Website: home-depot
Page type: delivery-shipping
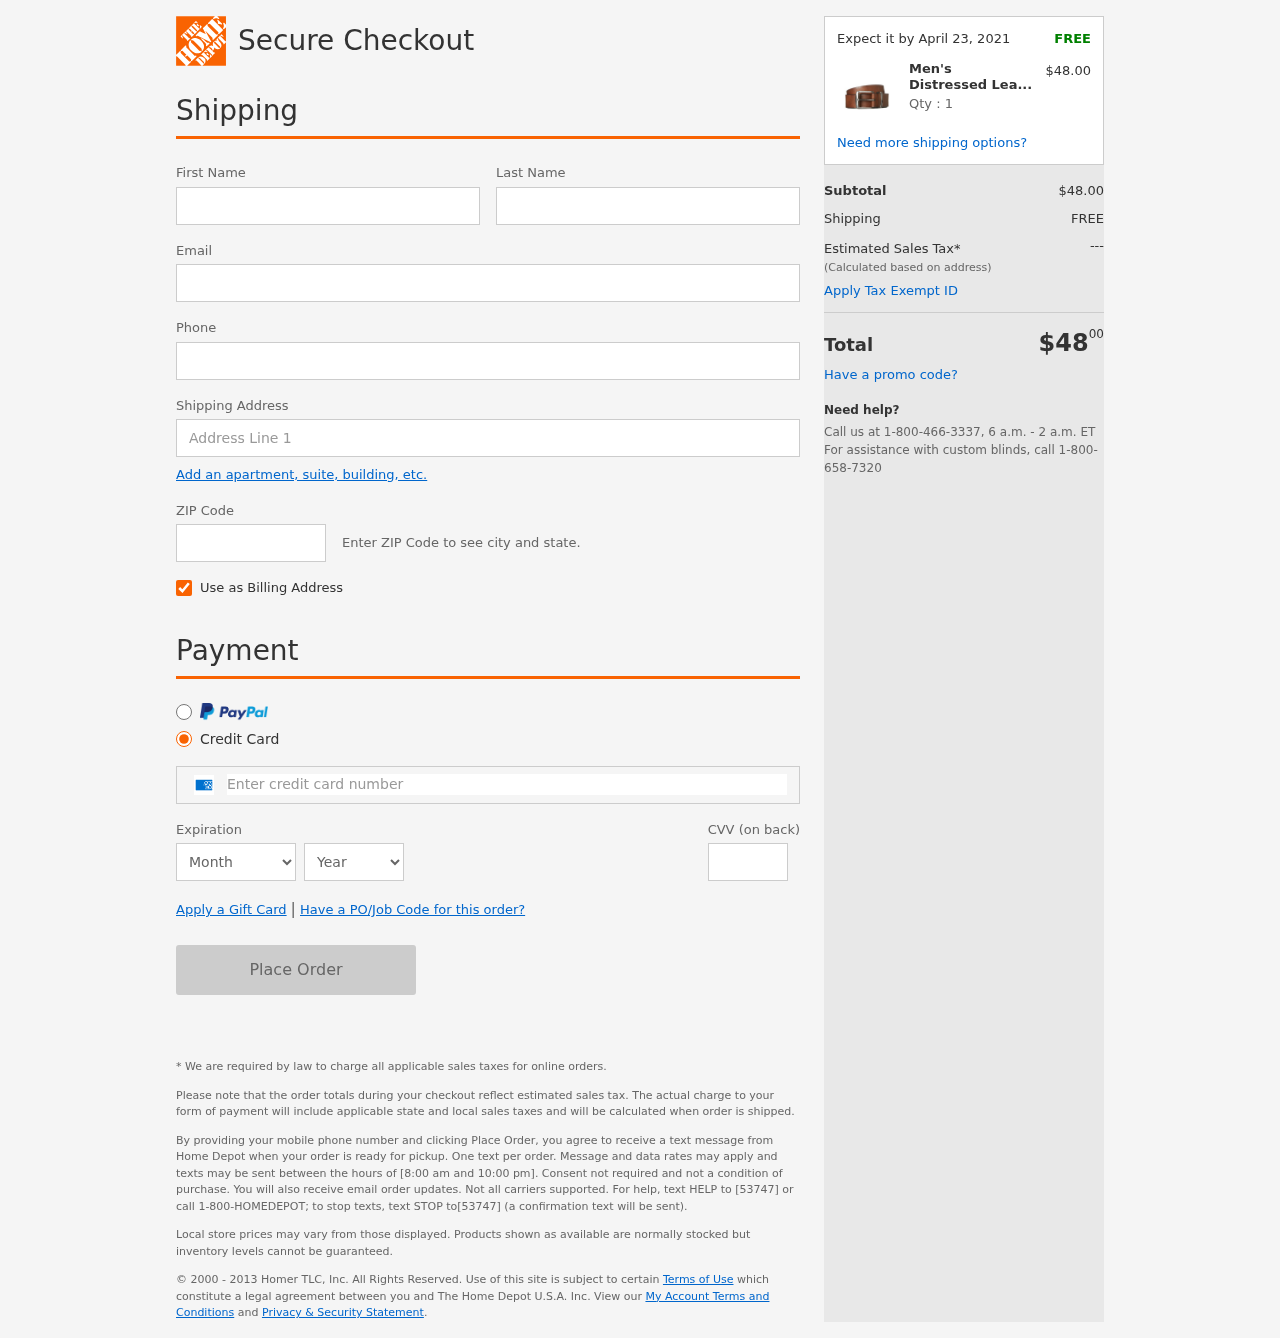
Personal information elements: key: PII_CARD_CVV
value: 5707
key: PII_CARD_EXPIRY_MONTH
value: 04
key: PII_CARD_EXPIRY_YEAR
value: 30
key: PII_CARD_NUMBER
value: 3799 6693 9356 825
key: PII_EMAIL
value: efuentes@hotmail.com
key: PII_FIRSTNAME
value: Emily
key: PII_LASTNAME
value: Fuentes
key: PII_PHONE
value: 4458068123
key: PII_POSTCODE
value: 61108
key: PII_STREET
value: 504 Gordon Village Apt. 257
Product elements: key: PRODUCT1_NAME
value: Men's Distressed Leather Casual Belt
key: PRODUCT1_PRICE
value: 48
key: PRODUCT1_QUANTITY
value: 1
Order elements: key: ORDER_DELIVERY_DATE
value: Expect it by April 23, 2021
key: ORDER_SUBTOTAL
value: $48.00
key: ORDER_SHIPPING_COST
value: FREE
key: ORDER_TOTAL
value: $4800